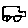
Label: car